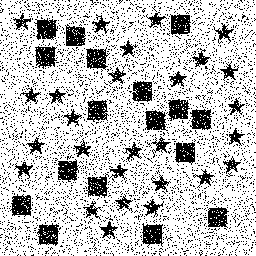
Squares: 17
Triangles: 0
Stars: 27
Total shapes: 44